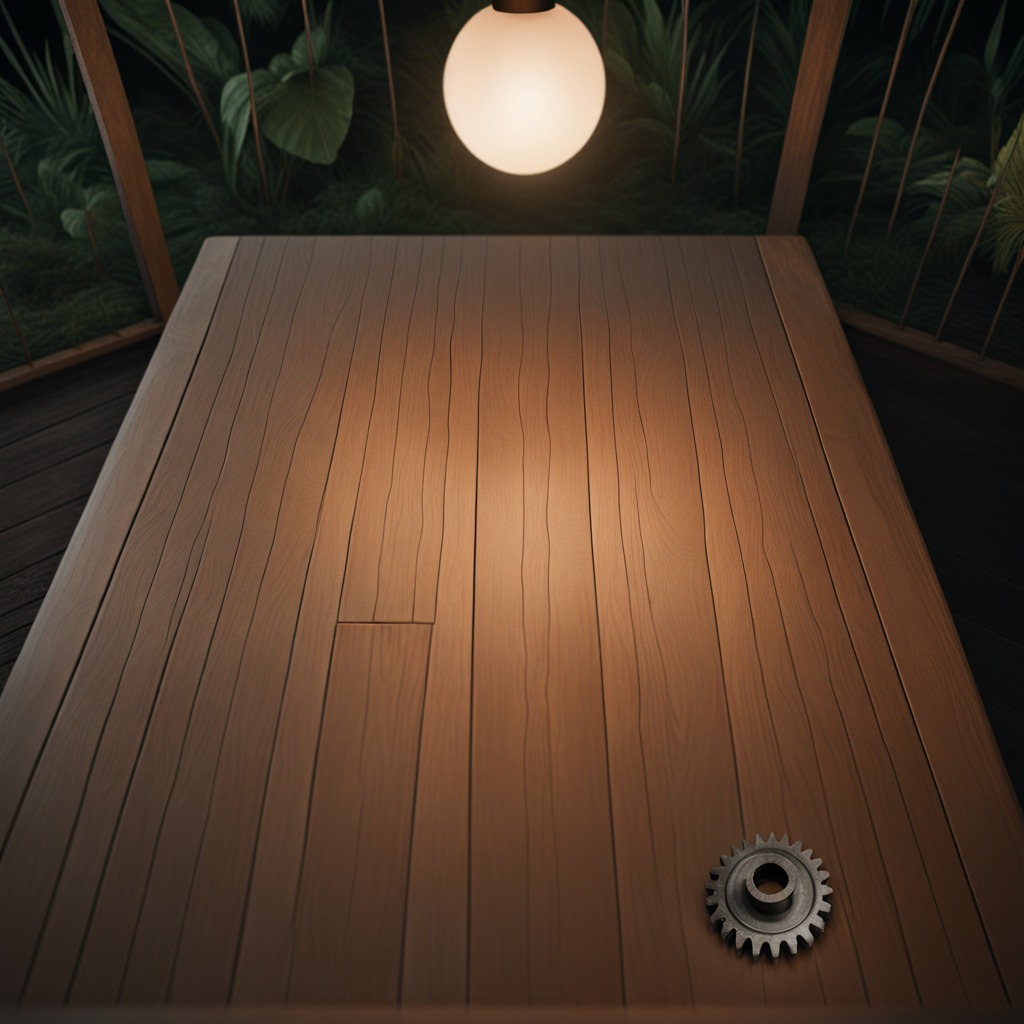
A steel gear with teeth is lying on a clean wooden table inside a jungle field workshop tent at night dim ambient light soft shadows worn but